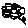
Label: flower